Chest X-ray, PA view. Patient: 50 years old, sex M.
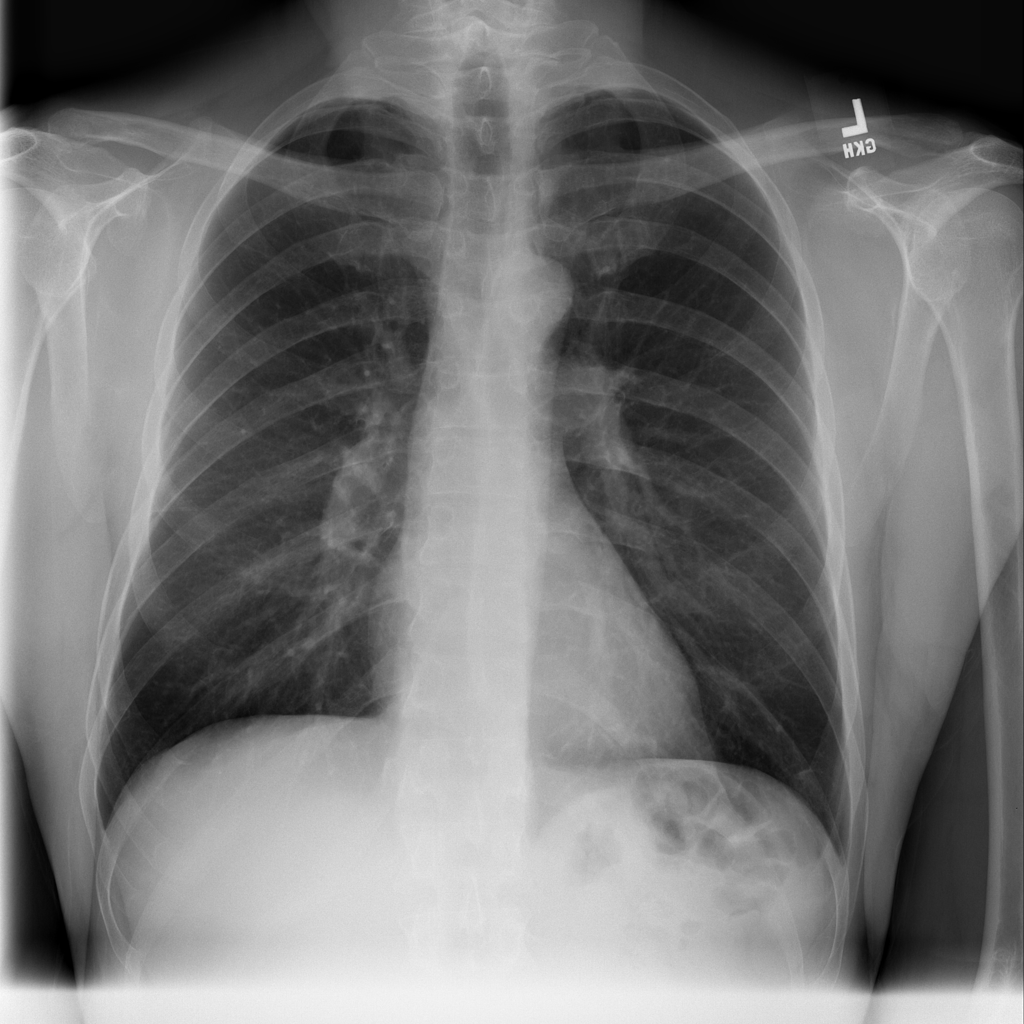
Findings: No Finding